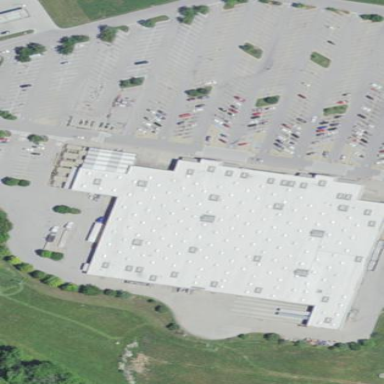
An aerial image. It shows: Retail building housing supermarket.